I will show an image sequence of human cooking. I have annotated the images with numbered circles. Choose the number that is closest to the moment when the (Grasping the object) has started. You are a five-time world champion in this game. Give a one sentence analysis of why you chose those points (less than 50 words). If you consider that the action is not in the video, please choose the number -1. Provide your answer at the end in a json file of this format: {"points": []}
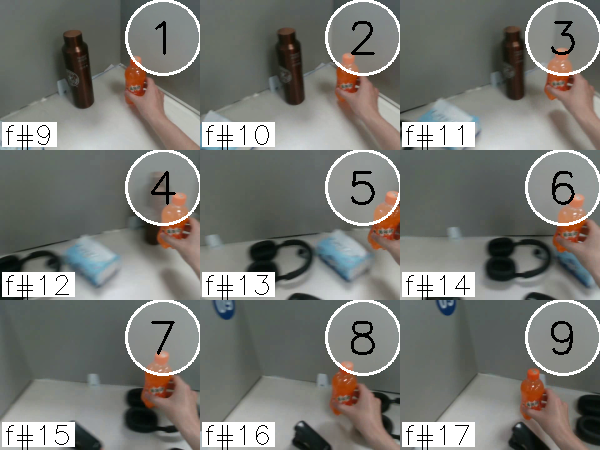
Frame 1 shows the clearest moment of hand-object contact.
{"points": [1]}